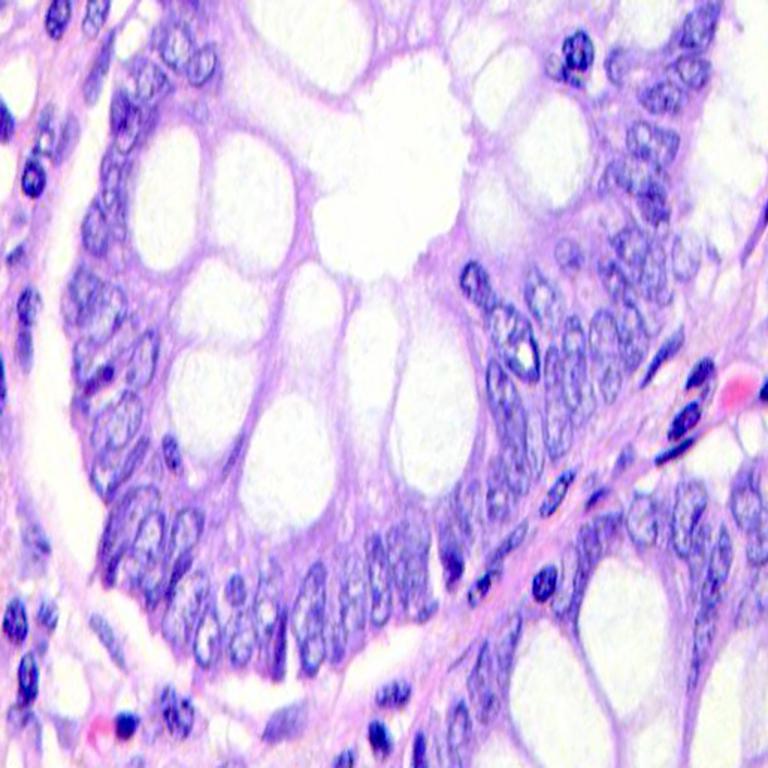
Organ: colon
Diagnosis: benign